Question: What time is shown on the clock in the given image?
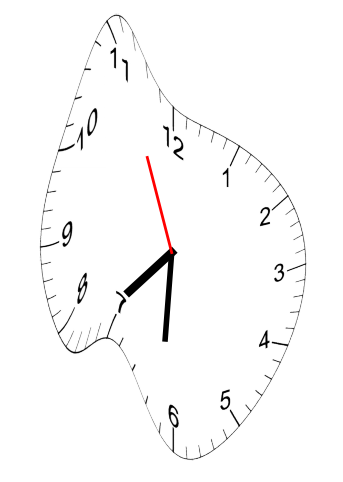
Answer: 07:30:56